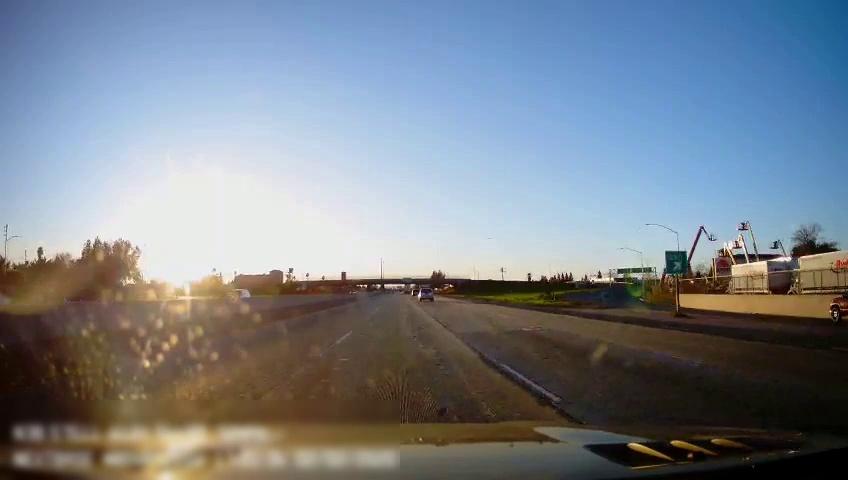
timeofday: Day
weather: Sunny
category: Drivable Space
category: Vehicles | Truck
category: Vehicles | SUV
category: Vehicles | SUV
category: Vehicles | Truck
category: Lanes | Current Lane
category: Lanes | Alternate Lane
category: Lanes | Alternate Lane
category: Lanes | Alternate Lane
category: Traffic | Signs
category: Traffic | Signs